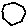
Label: hexagon